Question: I have a block element floated to the left with various block elements to the right of it. These non-floated elements have backgrounds on them which are showing behind the floated element. I'd like to prevent that from happening. Normally I'd achieve this with a margin-left on the elements but I'd like the elements which are below the floated element to use the full width of the container (otherwise it'll just look like two columns with white-space beneath the floated element).

I can't determine before hand which elements will be below the floated element since it may be different heights (or not there at all) depending on the page.
Thanks for reading!
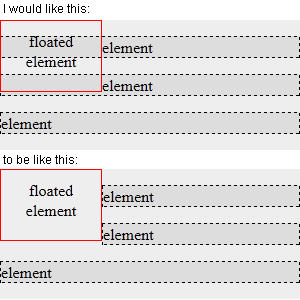
Answer: One option is to apply 'overflow:hidden' to each of the normal elements:
<URL>
IE6 might have trouble with that... 7 too... I can't remember exactly who sucks in what way. But also giving those elements a 'zoom:1' should fix it.